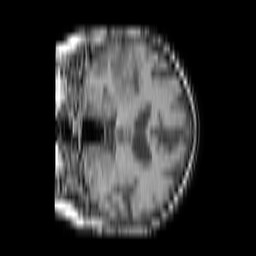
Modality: T1w
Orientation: coronal
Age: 81
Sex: male
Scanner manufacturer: philips
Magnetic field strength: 1.5 T
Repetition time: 0.1896 s
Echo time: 0.001857 s